Question: Based on the Tab selection two different views will be displayed. I am able to get the context of the Webelements in the first options, but unable to get the context for the remaining tab selection.
The problem is the iframe name is unique for the two selection but they are differntiate through DIV tabs.
Please find my html code and suggest a workaround to get the Webelement context in the DIV tag "folderProducer",
Note able to access the element "customerSearchForm:corpLastName" with default switch to statements.

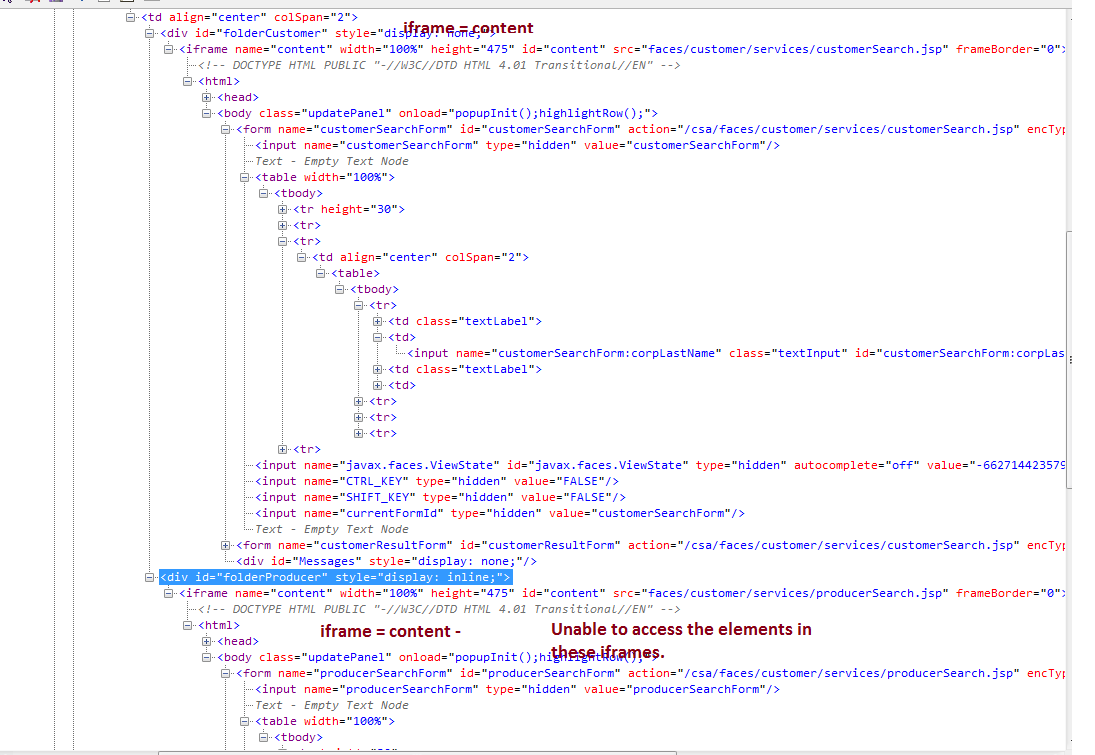
Answer: As you didn't post the Java code you wrote, so I can't point out what went wrong exactly.
However, I don't think same id matters anyway. (But that's really bad, you should change it though)
Remember, 'switchTo().frame()' has three overloads, you shouldn't be using index or name/id, but pass in the frame element itself. See <URL>.
> WebDriver frame(int index); // unstableWebDriver frame(String nameOrId); // not working in your case, as they identicalWebDriver frame(WebElement frameElement); // the one you want
Even 'driver.findElements(By.name("content")).get(N)' is bad, as it depends on the order of elements, working but not elegant.
You can locate the frames either by parent '<div>' id attribute or by frame 'src' attribute.
'''
// switch out of all frames, just in case, you might not need this line here
driver.switchTo().defaultContent();
// switch to customer frame
WebElement customerFrame = driver.findElement(By.cssSelector("#folderCustomer iframe"));
// alternative css locator: By.cssSelector("iframe[src*='customerSearch']")
driver.switchTo().frame(customerFrame);
// now inside customer frame, you can do stuff
// when you done, switch out of it
driver.switchTo().defaultContent();
// switch to producer frame now
WebElement producerFrame = driver.findElement(By.cssSelector("#folderProducer iframe"));
// alternative css locator: By.cssSelector("iframe[src*='producerSearch']")
driver.switchTo().frame(producerFrame);
// now inside producer frame, you can do stuff
'''